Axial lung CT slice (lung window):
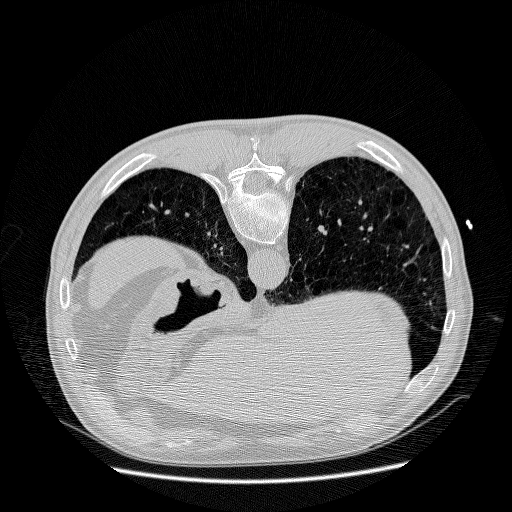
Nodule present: no